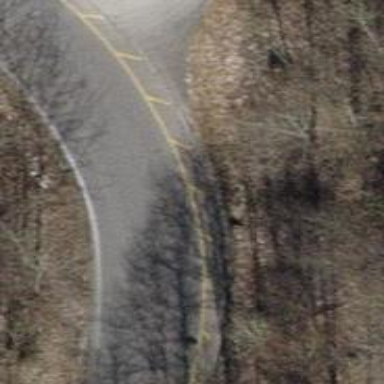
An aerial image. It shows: Left sidewalk along asphalt tertiary road.